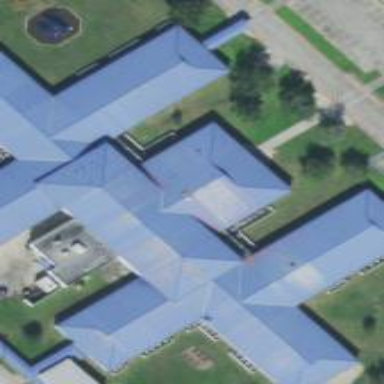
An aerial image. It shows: School building.